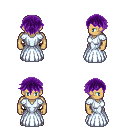
a pixel art fantasy rpg character, male body template, human, tanned skin, underdress, gold greaves, purple short bangs hairstyle, four views (front, back, left, right), 2x2 character sprite sheet, small pixel art, hard edges, no anti-aliasing